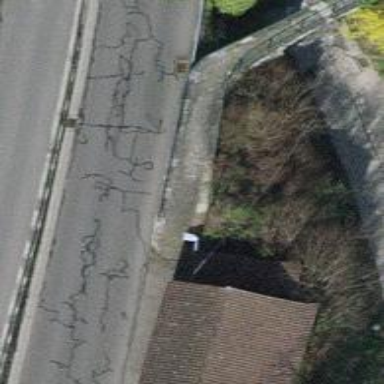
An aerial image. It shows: Alley classified as service road.